Aerial crown-view tile of a tropical tree (Barro Colorado Island, Panama), acquired 20240813:
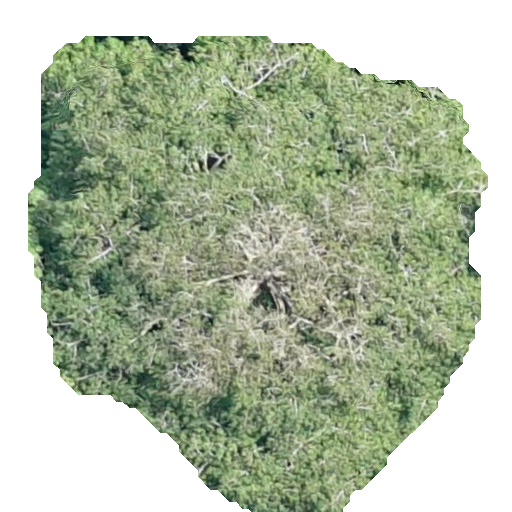
Species: Virola surinamensis
GBIF accepted scientific name: Virola surinamensis
Crown area: 257.464 m²